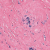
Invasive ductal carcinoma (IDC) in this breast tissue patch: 0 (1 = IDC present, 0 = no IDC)